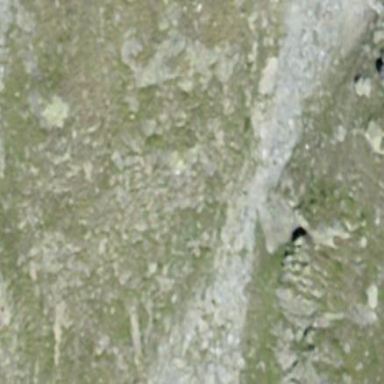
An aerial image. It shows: Natural scree.